Interaction volume radius: 5 \u00c5
Interaction volume height: 20 \u00c5
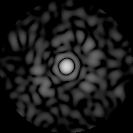
Disorder parameter: 0.8029